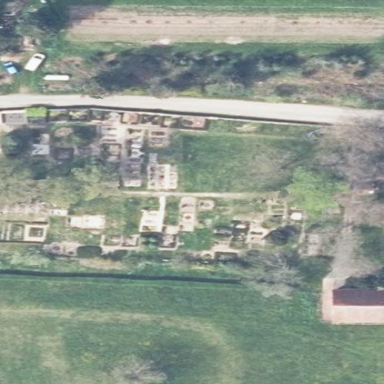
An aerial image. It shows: Cemetery.